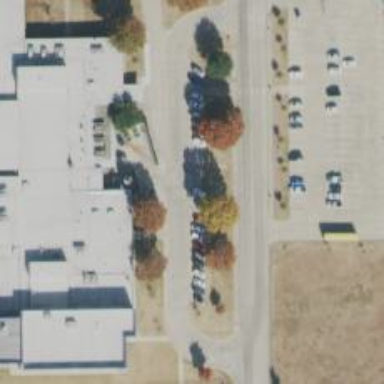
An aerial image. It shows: Parking space.